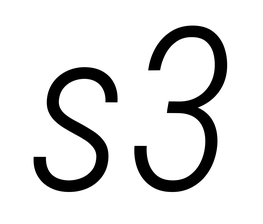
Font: Roboto-Italic_Condensed_Light_Italic